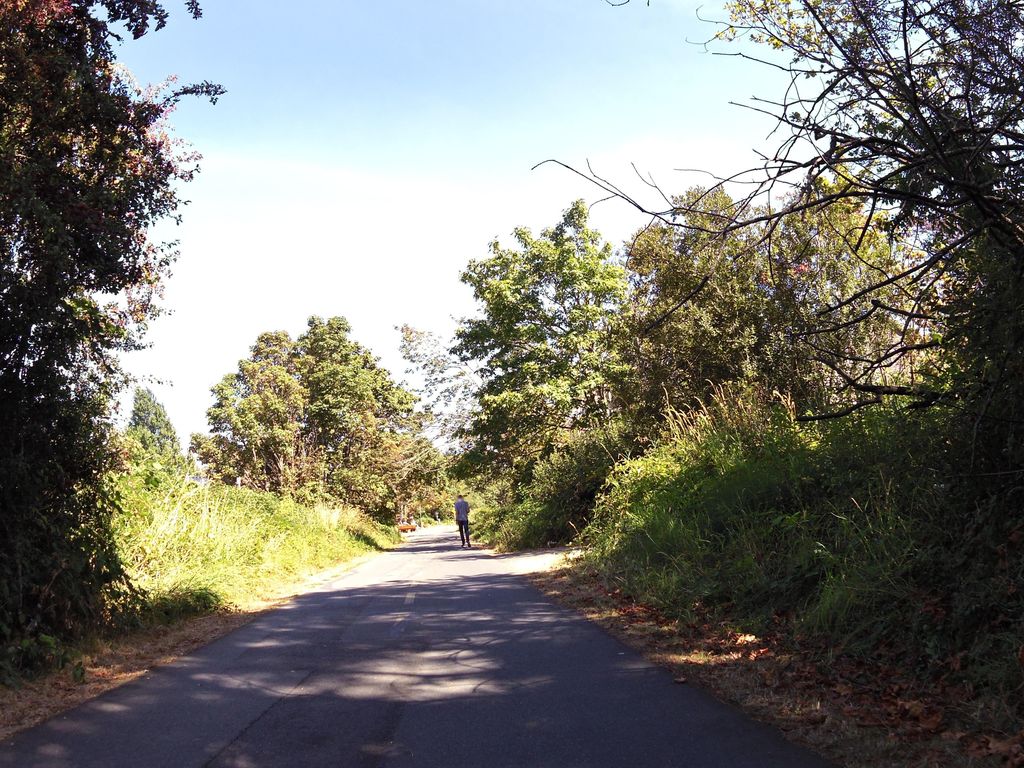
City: victoria